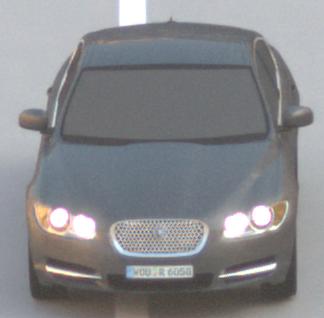
Make: Jaguar
Model: XF 3.0 V6
Detailed model: XF (X250) Limousine
Model produced from: 2010/02
Model produced until: 2010/10
Doors: 4
Color: gray
Road condition: dry road
Daytime: sunrise or sunset
Contrast: low contrast